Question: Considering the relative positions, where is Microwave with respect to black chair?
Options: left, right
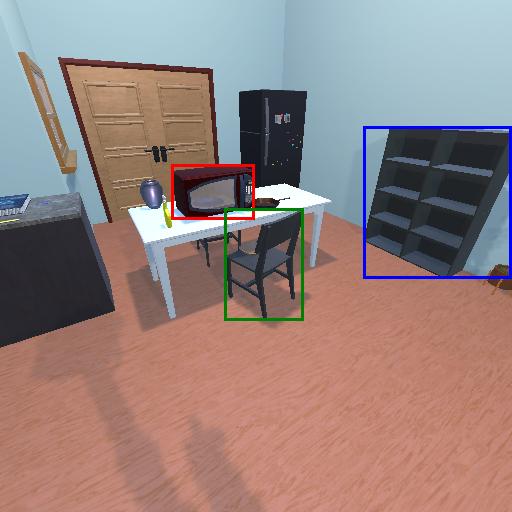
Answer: left